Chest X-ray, PA view. Patient: 13 years old, sex M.
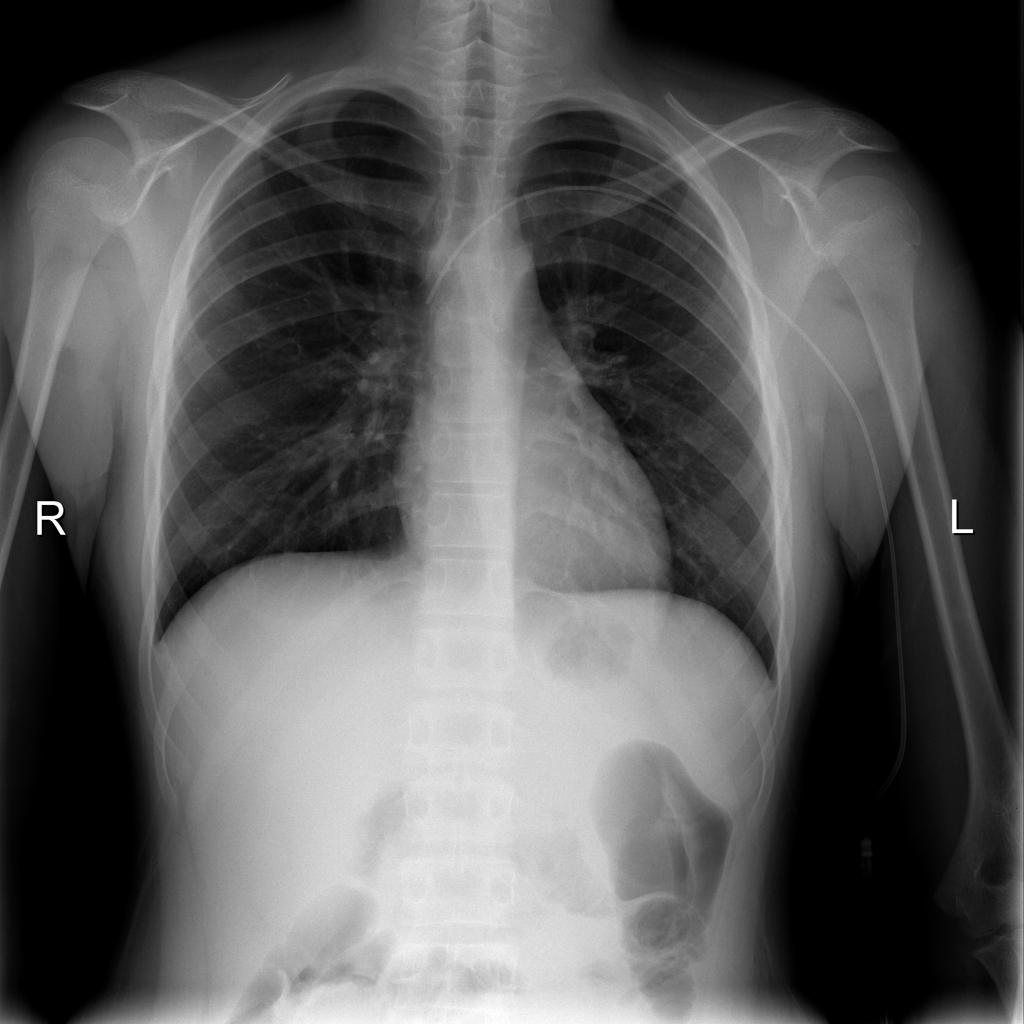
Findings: No Finding